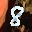
Label: 8